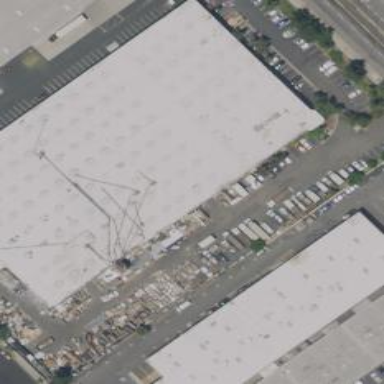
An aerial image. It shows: Warehouse building.